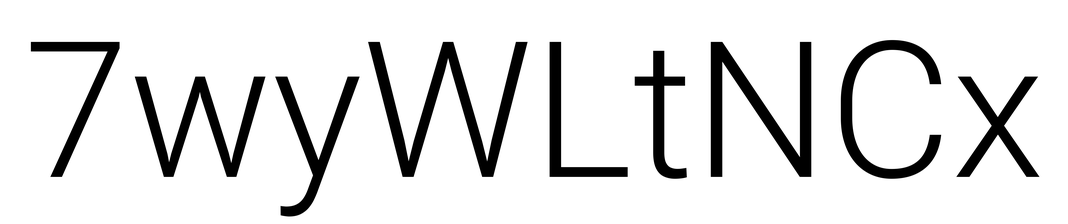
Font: Roboto_Light